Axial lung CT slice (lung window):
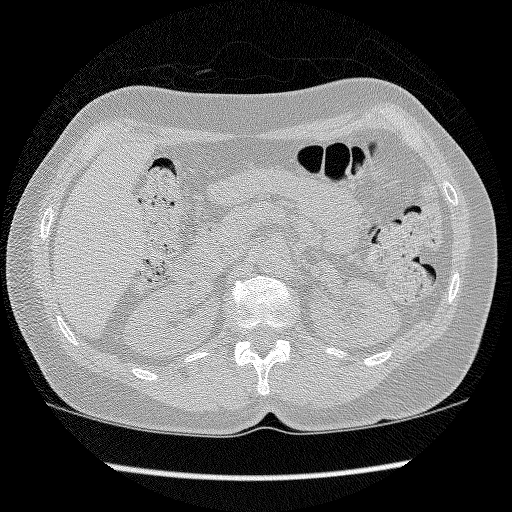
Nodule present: no